Question: I'm trying to make boxes into my 'Home' page. How do I to make this?

I'm not trying to repeat the same box, but I'm trying to do with each drop effect and margins.
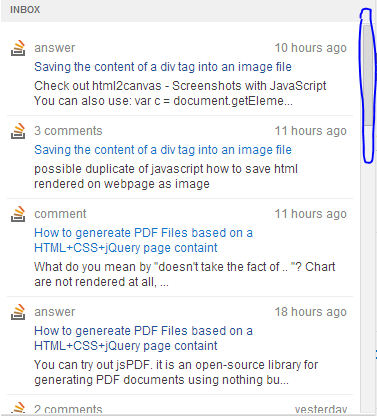
Answer: It's called 'overflow:scroll'
<URL>
Basically when you want your div to scroll, you need to specify overflow property. It will allow you to scroll the content inside your parent container.
Fixed "Inbox" is obtained by setting 'position:fixed'
'''
.outerDiv{
max-width:400px;
background-color:#eee;
max-height:400px;
overflow-y:scroll; /*THIS allows you to enable vertical scroll bar*/
}
.innerDiv{
display:block;
min-height:30px;
background-color:#ccc;
padding:5px;
margin:10px;
}
.fixedDiv{
background-color:blue;
position:fixed;
color:white;
top:0;
left:5px;
width:385px;
height:30px;
padding:10px;
}
'''